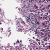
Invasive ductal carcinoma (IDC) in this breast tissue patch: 1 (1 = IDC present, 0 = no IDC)